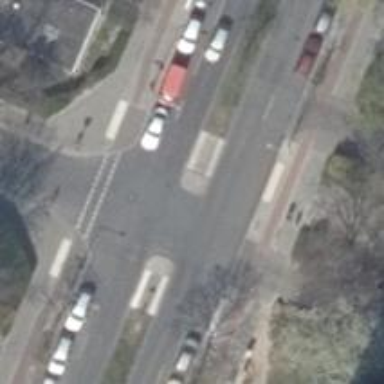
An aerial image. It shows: Traffic island located on footway.